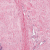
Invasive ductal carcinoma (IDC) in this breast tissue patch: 0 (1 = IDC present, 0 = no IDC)